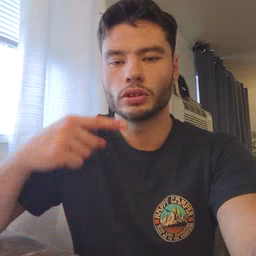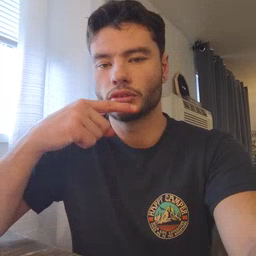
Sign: toothbrush